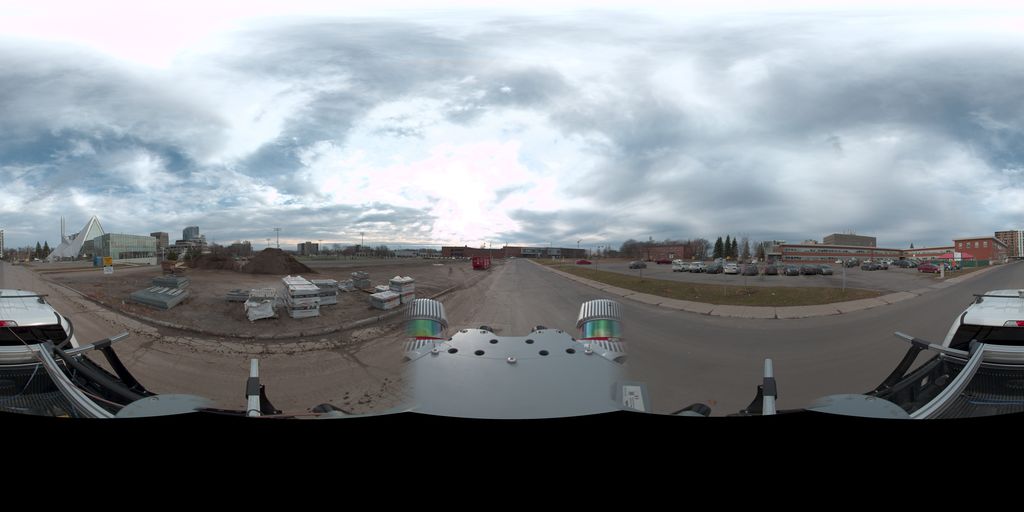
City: quebec_city